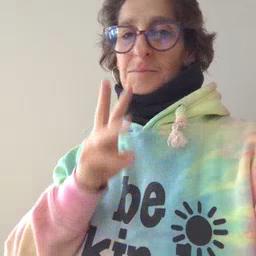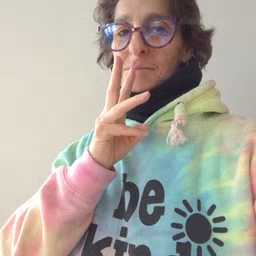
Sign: water